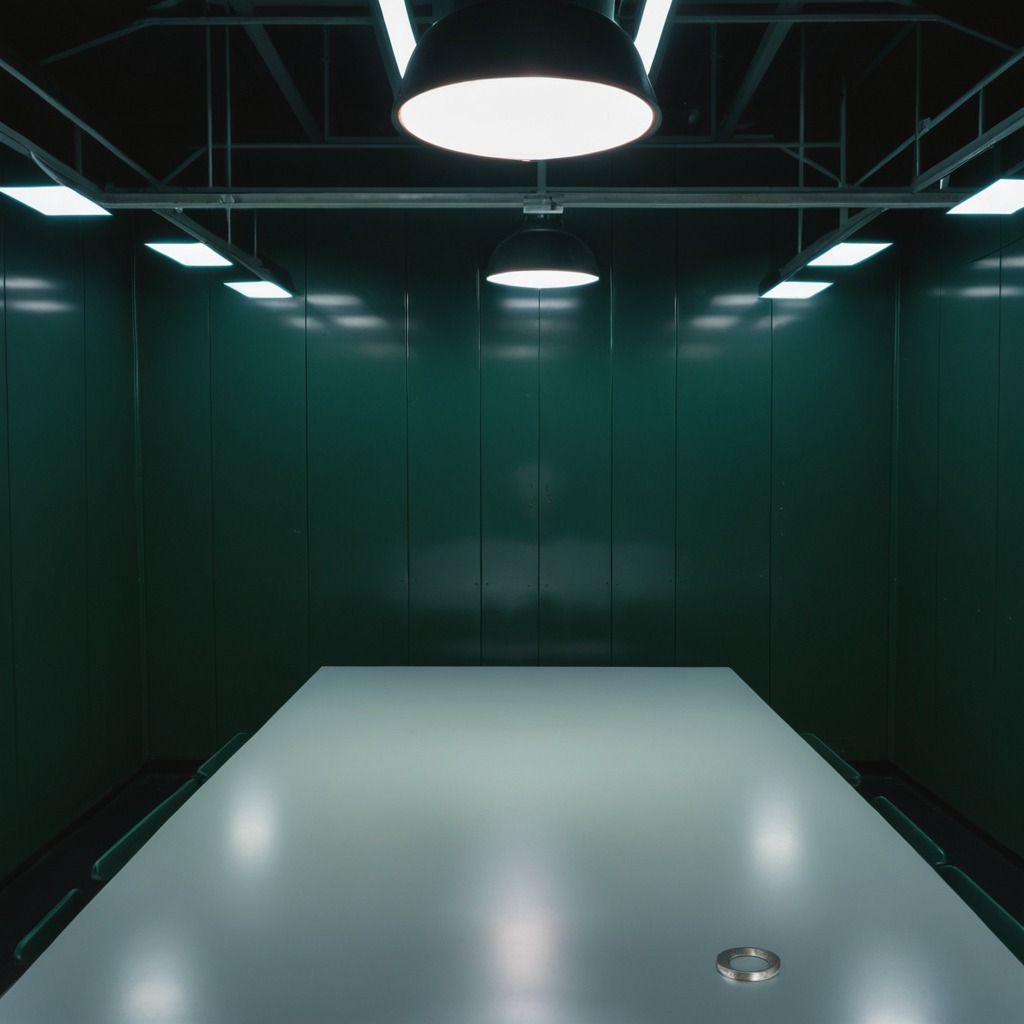
A flat metal washer lying on a clean empty table in a railway signal maintenance room lit by harsh overhead fluorescents.